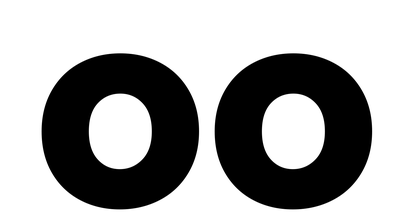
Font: Poppins-Bold